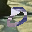
Label: 0